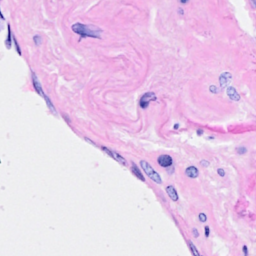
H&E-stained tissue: Breast